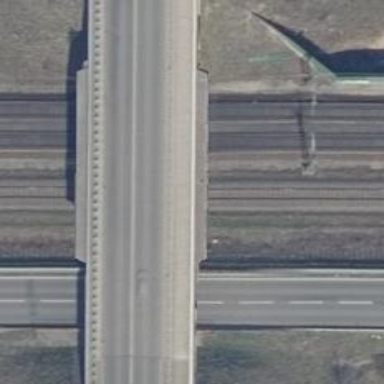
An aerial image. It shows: Beam bridge made by humans.